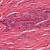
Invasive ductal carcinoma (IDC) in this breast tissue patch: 0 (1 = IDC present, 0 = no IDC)